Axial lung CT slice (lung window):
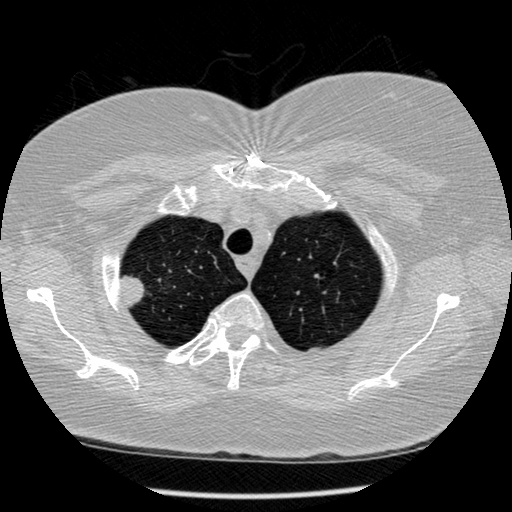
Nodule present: yes
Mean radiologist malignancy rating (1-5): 4.5